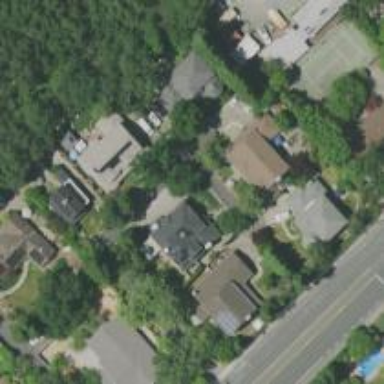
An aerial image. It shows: Neighborhood.